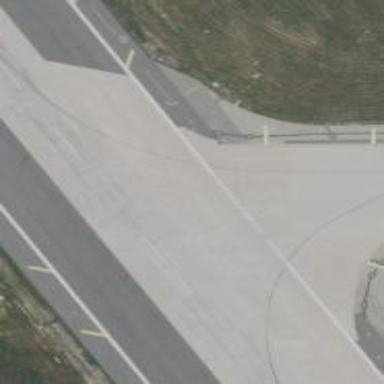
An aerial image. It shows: Image of taxiway at airport.